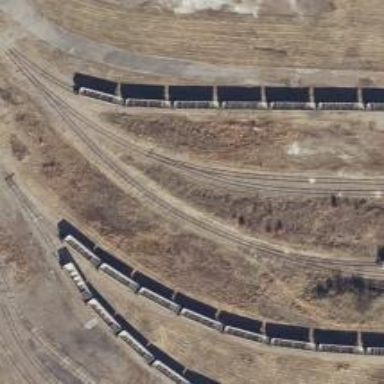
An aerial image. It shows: Disused railway spur.